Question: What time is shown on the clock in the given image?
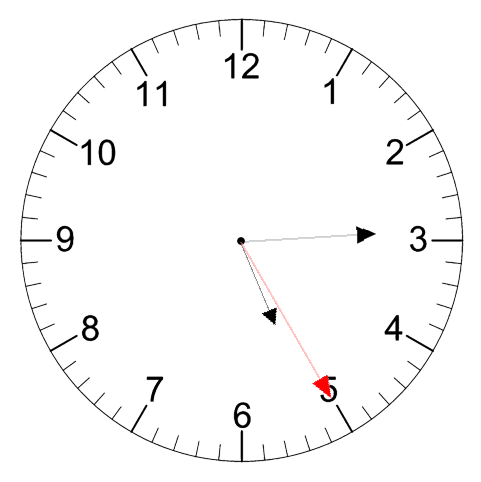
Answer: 05:14:25